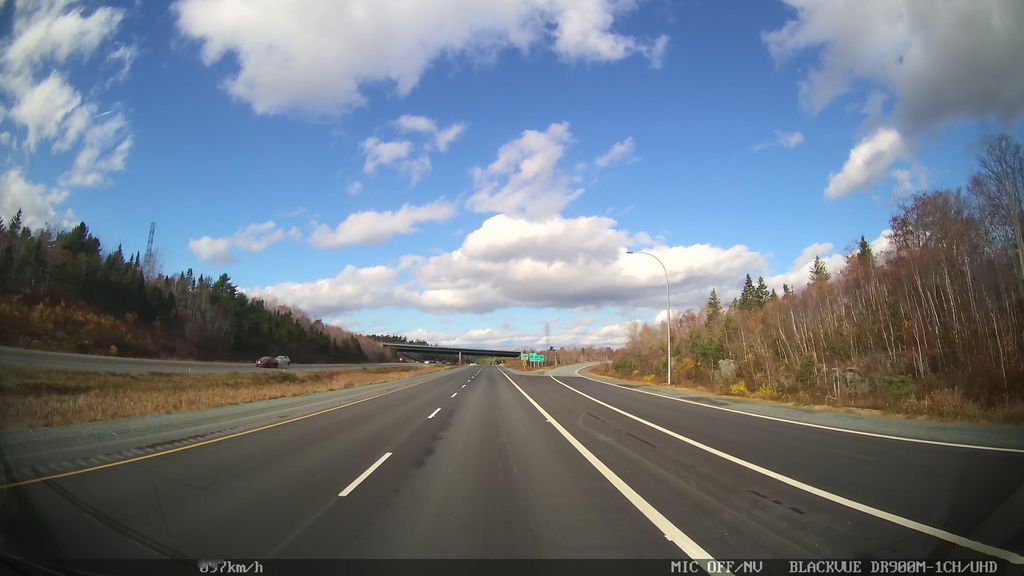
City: halifax